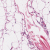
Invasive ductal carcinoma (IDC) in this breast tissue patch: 0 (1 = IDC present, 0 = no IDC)